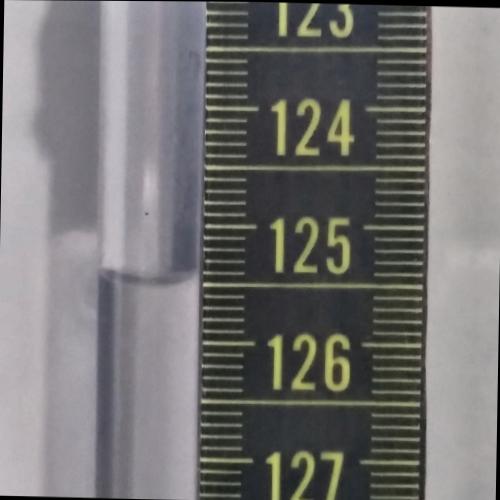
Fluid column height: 125.5 cm